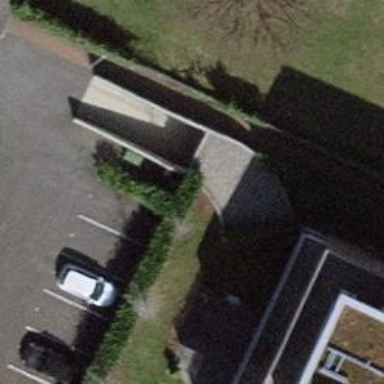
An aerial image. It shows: Parking entrance.